Field crop: maize
Growth stage: 2
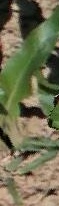
Species: maize